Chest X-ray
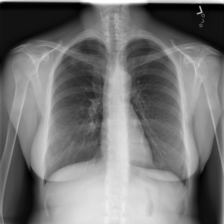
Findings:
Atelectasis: negative
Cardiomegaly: negative
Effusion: negative
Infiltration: negative
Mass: negative
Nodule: negative
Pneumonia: negative
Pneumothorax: negative
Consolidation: negative
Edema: negative
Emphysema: negative
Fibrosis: negative
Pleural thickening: negative
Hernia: negative